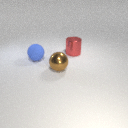
large red metal cylinder to the right of large blue rubber sphere